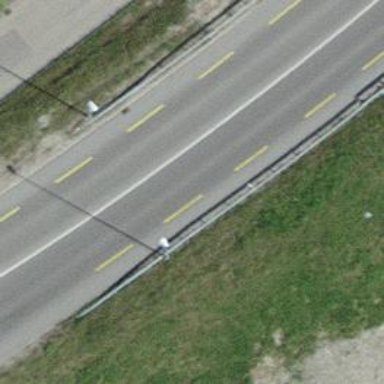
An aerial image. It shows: Primary highway with asphalt surface and designated lane for cyclists.